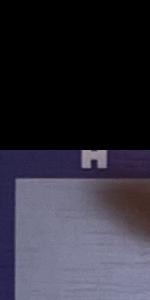
Label: Empty